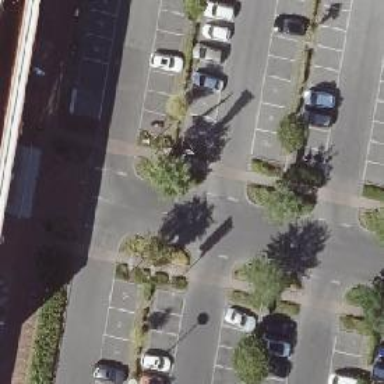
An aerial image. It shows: Asphalt parking aisle designated as service road.